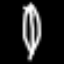
Label: leaf